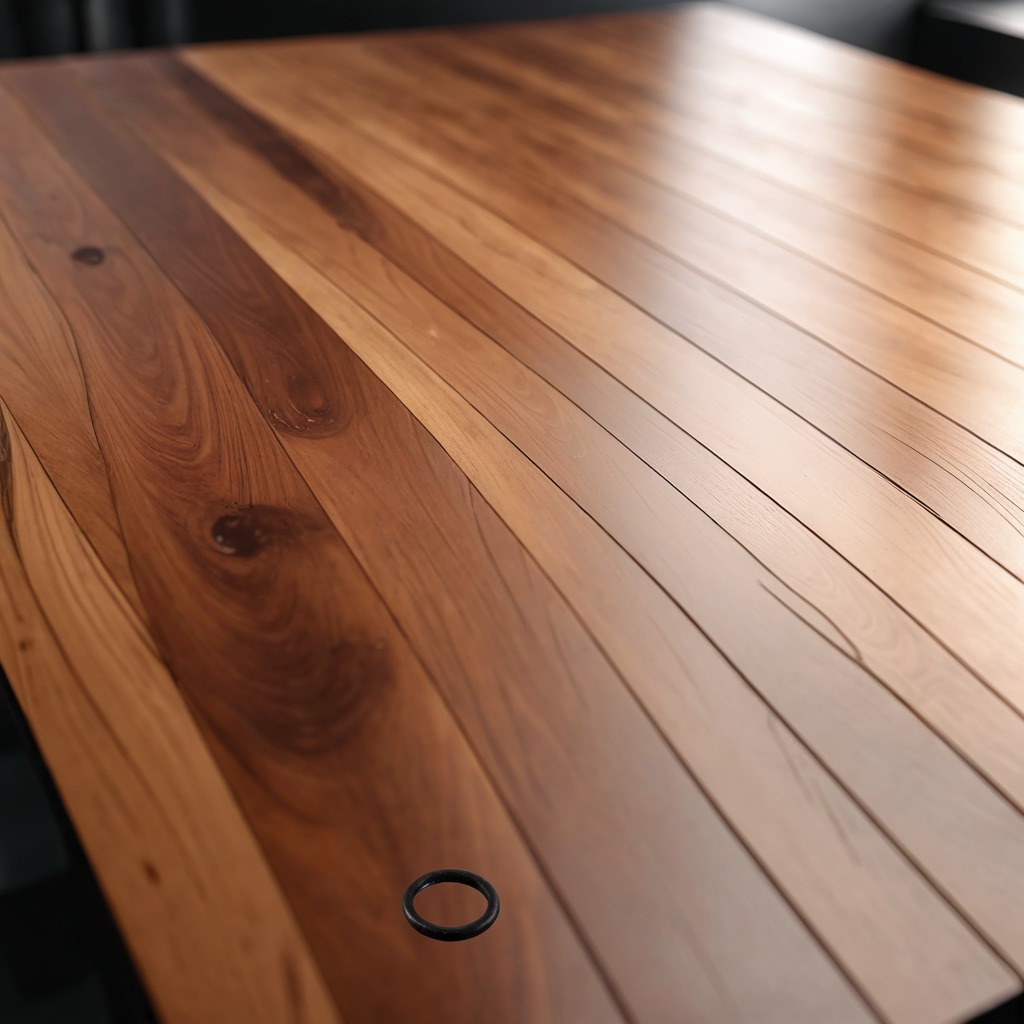
A rubber O-ring is lying on a wooden table in a carpentry studio.